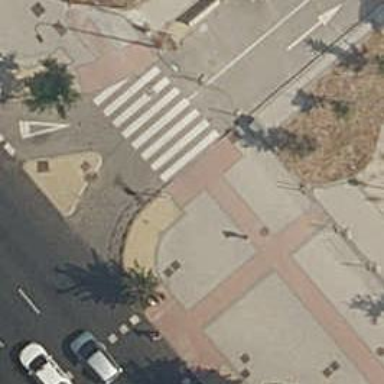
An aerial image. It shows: Sidewalk.